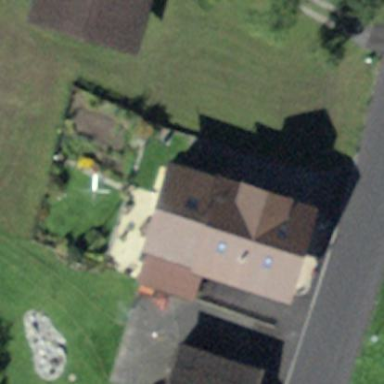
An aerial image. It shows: Residential building.